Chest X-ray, PA view. Patient: 51 years old, sex F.
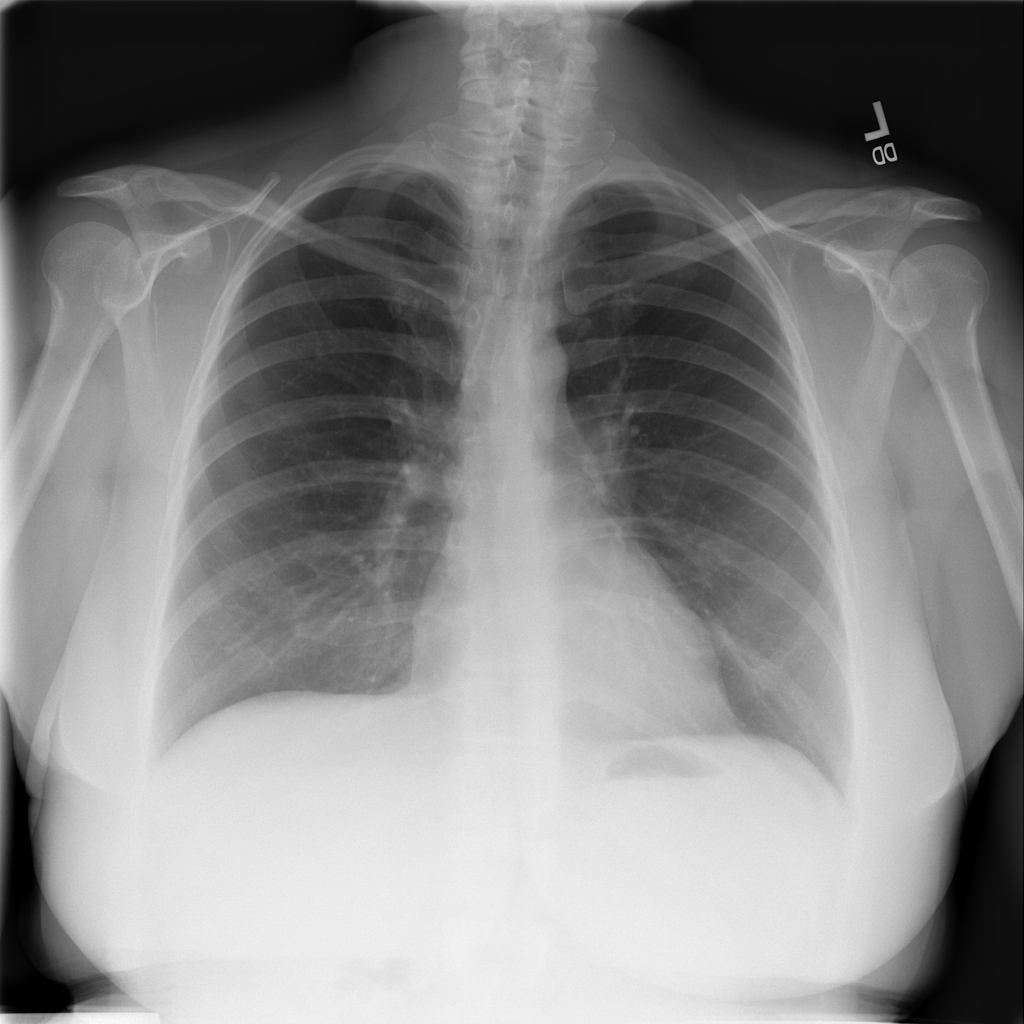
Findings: No Finding